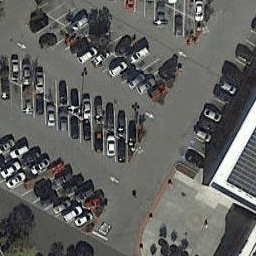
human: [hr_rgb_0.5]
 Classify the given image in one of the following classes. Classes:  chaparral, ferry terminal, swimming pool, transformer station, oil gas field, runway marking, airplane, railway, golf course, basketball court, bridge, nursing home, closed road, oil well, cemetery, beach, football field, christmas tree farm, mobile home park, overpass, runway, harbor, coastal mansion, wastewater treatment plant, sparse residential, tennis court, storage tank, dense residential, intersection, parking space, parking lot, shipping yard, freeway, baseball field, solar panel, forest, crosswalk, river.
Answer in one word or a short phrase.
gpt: parking lot